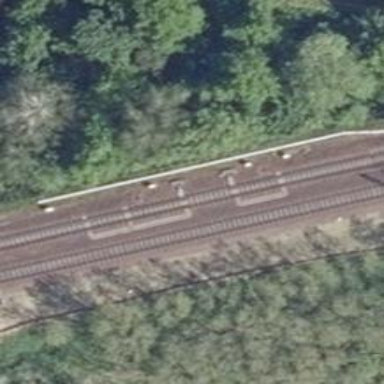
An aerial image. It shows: Railway switch with the turnout side on the left.